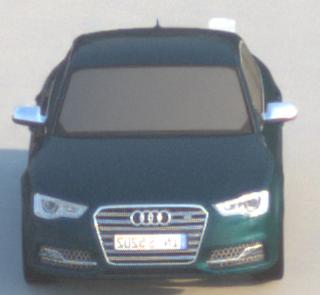
Make: Audi
Model: S5
Detailed model: F5
Model produced from: 2016
Model produced until: 2019
Doors: 2
Color: blue
Road condition: dry road
Daytime: sunrise or sunset
Contrast: medium contrast